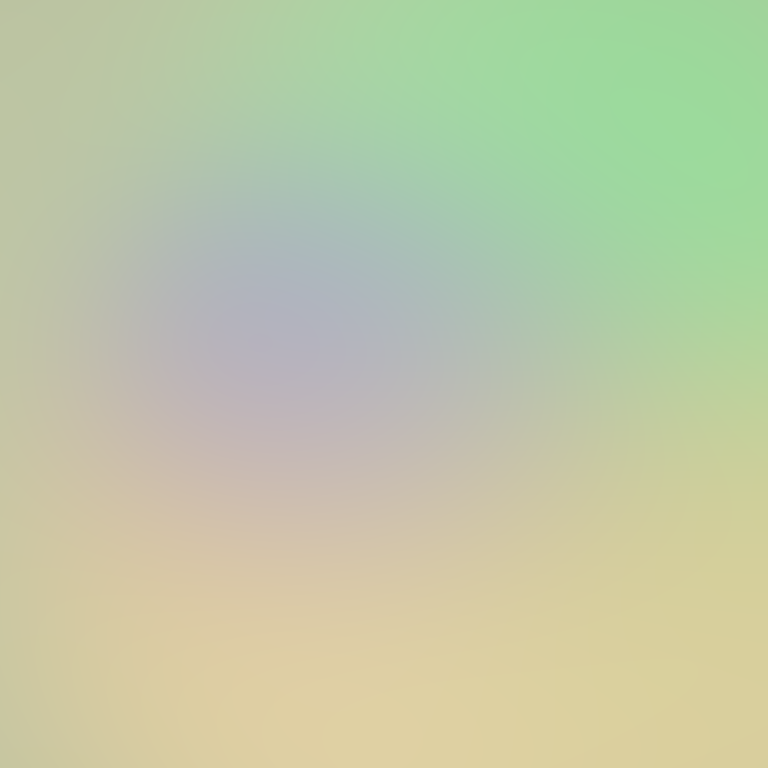
Abstract light effect, smooth gradient from soft green to pale yellow, calm atmosphere, diffuse light, no room, no furniture, no objects.